Field crop: maize
Growth stage: 2
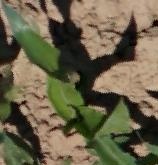
Species: maize